Question: Count the number of objects in the diagram.
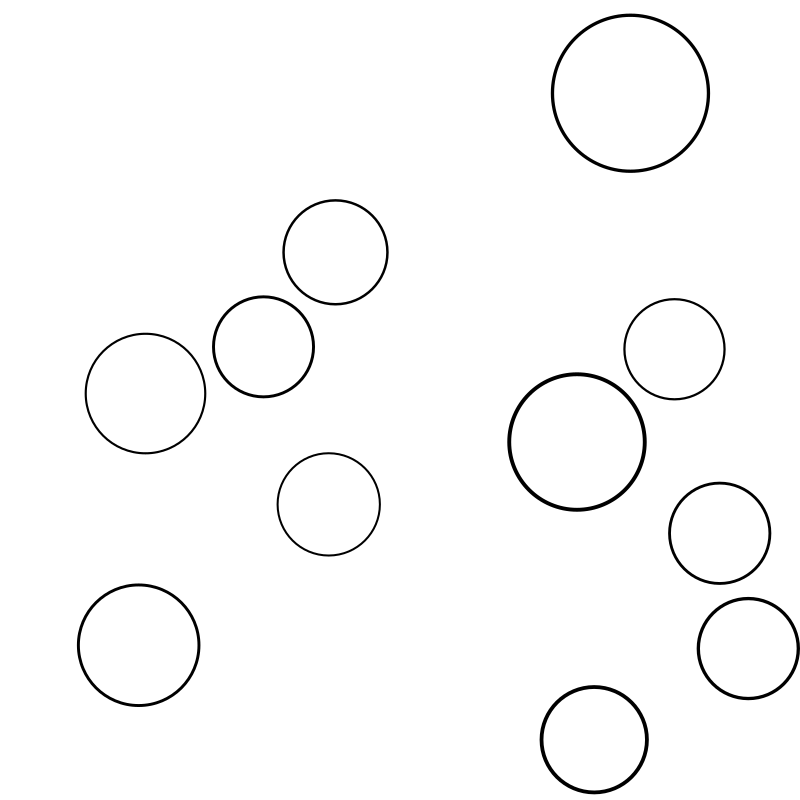
Answer: 11